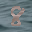
Label: 8